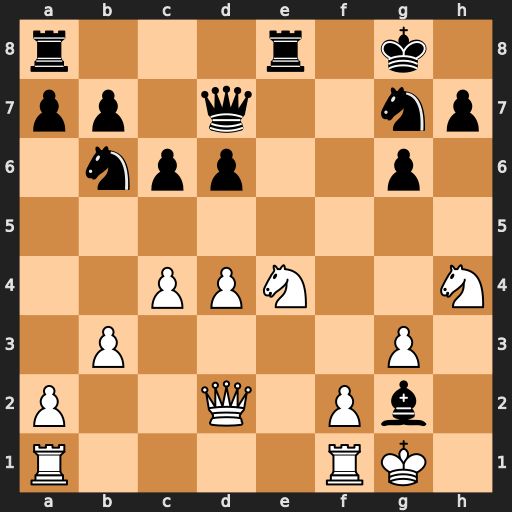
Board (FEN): r3r1k1/pp1q2np/1npp2p1/8/2PPN2N/1P4P1/P2Q1Pb1/R4RK1
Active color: w
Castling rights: -
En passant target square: -
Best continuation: Nf6+ Kf7 Nxd7